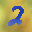
Label: 2